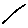
Label: line